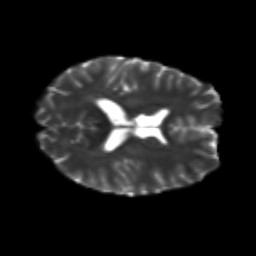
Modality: T2w
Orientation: axial
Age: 21
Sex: male
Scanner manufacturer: siemens
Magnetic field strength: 3 T
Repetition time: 3.5 s
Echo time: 0.113 s